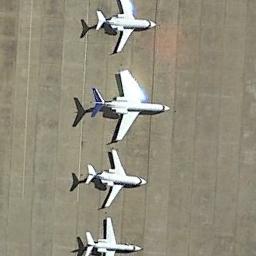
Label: airplane